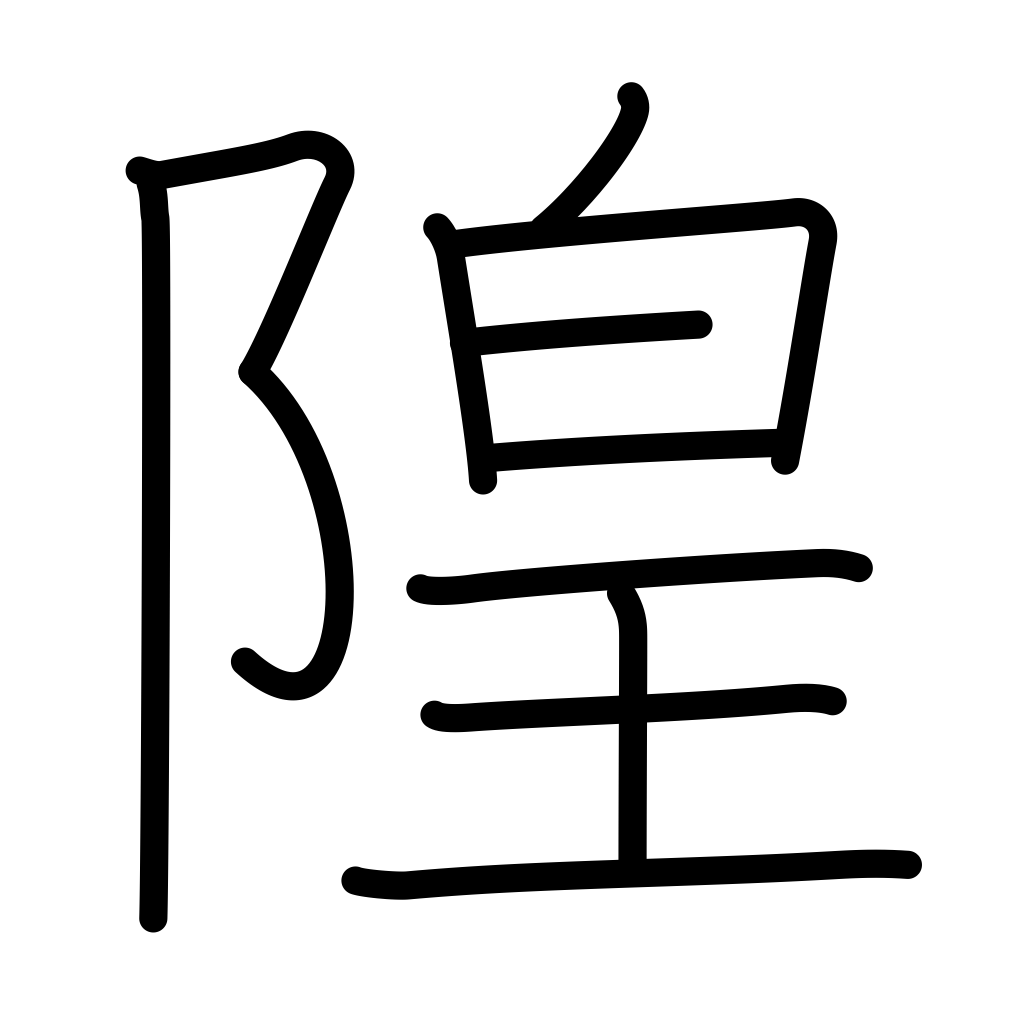
Meaning: dry moat